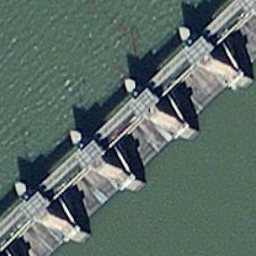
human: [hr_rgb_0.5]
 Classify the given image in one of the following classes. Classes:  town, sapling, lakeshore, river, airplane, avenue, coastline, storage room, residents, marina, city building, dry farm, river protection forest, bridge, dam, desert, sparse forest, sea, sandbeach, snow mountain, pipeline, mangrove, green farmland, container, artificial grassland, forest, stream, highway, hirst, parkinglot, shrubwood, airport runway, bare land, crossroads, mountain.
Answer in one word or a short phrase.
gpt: dam